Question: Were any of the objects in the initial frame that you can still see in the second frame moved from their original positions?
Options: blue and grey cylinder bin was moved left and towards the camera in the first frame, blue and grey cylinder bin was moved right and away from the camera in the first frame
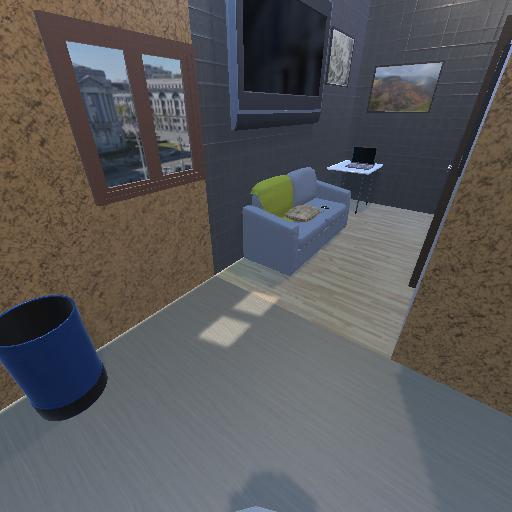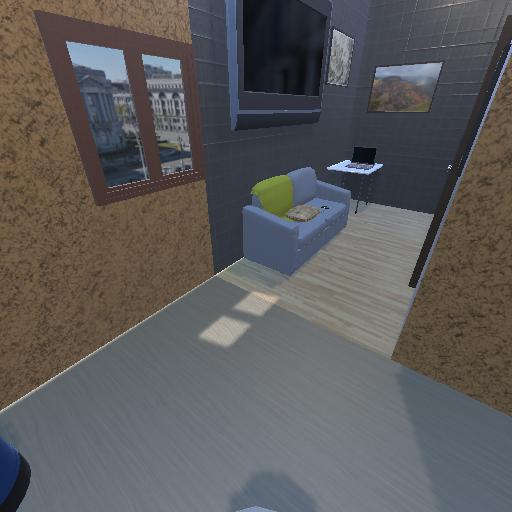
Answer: blue and grey cylinder bin was moved left and towards the camera in the first frame